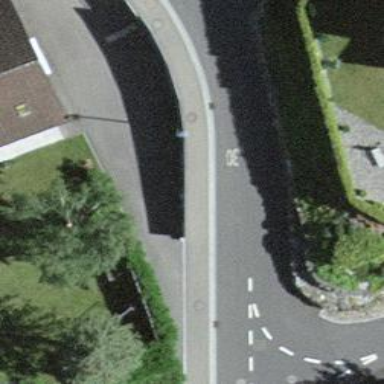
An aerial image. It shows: Asphalt road in living street.